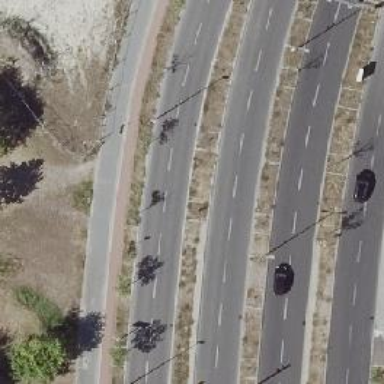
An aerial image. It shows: Asphalt road with primary highway designation. There is cycle track on the right side and asphalt sidewalk on the right side as well.